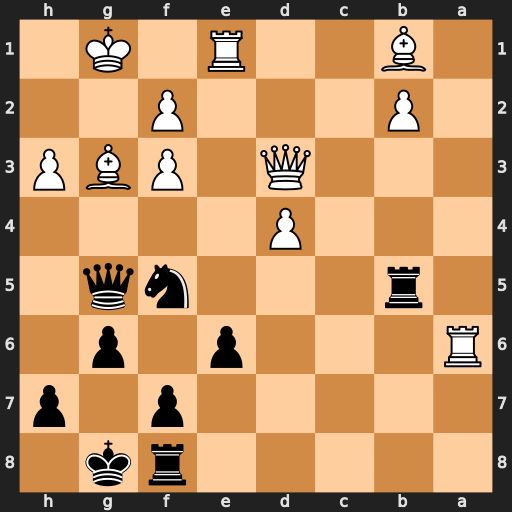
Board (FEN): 5rk1/5p1p/R3p1p1/1r3nq1/3P4/3Q1PBP/1P3P2/1B2R1K1
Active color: b
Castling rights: -
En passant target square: -
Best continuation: Nxg3 f4 Ne2+ Kf1 Nxf4